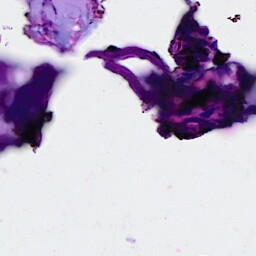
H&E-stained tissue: Breast